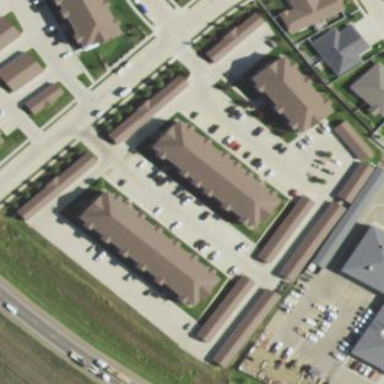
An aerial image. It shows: Residential area with apartments.